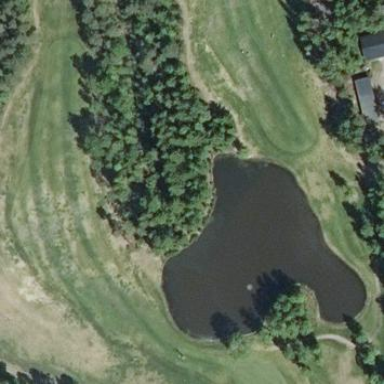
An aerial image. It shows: Grassy area designated as golf fairway.